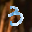
Label: 3